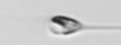
Label: Asterionellopsis_glacialis